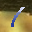
Label: 1